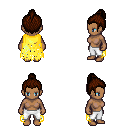
a pixel art fantasy rpg character, female body template, human, dark skin, yellow tattered cape, white pants, brown short topknot hairstyle, four views (front, back, left, right), 2x2 character sprite sheet, small pixel art, hard edges, no anti-aliasing